Field crop: maize
Growth stage: 2
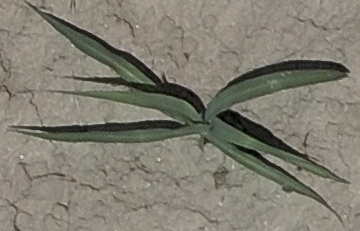
Species: sorghum